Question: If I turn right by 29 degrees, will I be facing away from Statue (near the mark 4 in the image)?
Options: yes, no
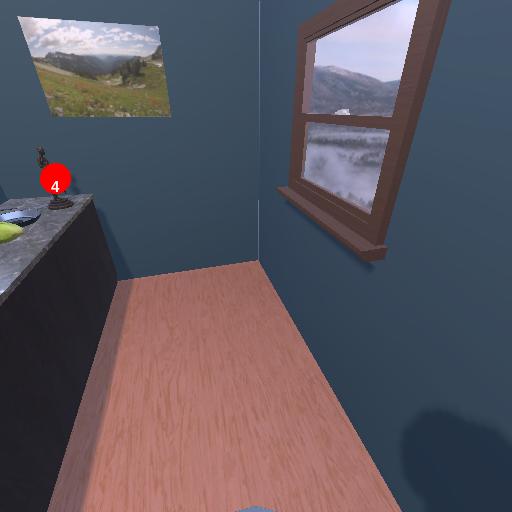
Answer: yes